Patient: sex M, age 49
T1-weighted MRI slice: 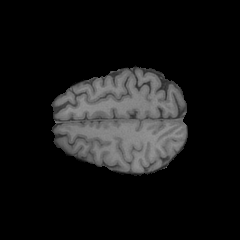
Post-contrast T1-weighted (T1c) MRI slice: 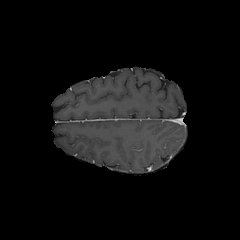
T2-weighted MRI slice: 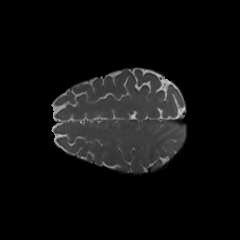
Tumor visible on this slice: yes
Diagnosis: Glioblastoma, IDH-wildtype
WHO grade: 4